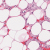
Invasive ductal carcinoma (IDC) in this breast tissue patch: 0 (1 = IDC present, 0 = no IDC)